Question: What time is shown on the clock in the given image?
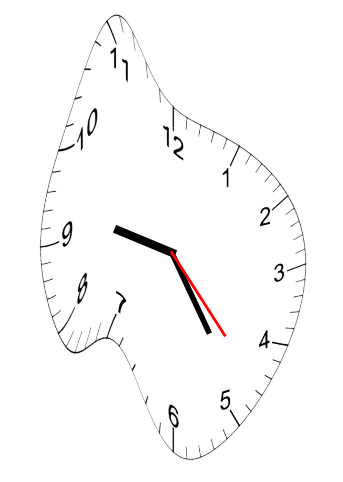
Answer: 09:24:23